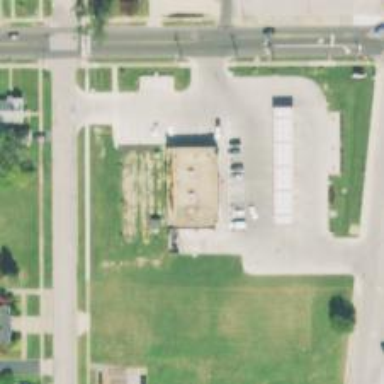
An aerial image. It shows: Convenience shop.